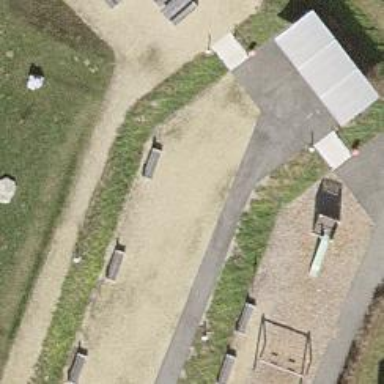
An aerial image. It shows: Bench.